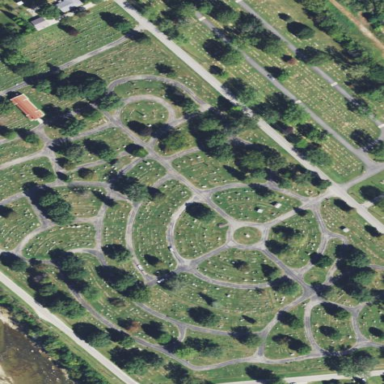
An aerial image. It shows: Cemetery.